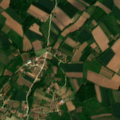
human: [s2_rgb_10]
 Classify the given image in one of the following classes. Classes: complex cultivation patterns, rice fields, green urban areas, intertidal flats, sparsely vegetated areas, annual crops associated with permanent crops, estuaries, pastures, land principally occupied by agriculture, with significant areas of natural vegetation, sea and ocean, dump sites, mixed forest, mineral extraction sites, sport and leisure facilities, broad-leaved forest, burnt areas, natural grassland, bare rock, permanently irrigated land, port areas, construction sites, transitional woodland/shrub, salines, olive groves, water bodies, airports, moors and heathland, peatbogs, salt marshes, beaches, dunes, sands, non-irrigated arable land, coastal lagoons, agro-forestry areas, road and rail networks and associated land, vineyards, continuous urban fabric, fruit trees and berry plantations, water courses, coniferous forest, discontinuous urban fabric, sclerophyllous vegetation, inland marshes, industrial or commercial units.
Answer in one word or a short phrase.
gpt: discontinuous urban fabric, non-irrigated arable land, complex cultivation patterns, land principally occupied by agriculture, with significant areas of natural vegetation